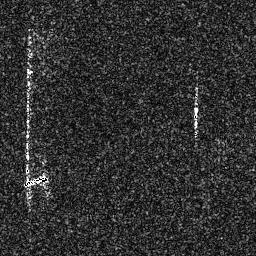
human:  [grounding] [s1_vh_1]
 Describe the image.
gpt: In the satellite image, there is  <ref>1 small ship </ref> <box>[[8, 66, 19, 73, 0]]</box> located at left.